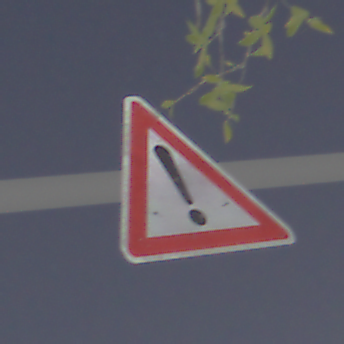
Verkehrszeichen: Gefahrenstelle
Umgebung: Outdoor, Nature
Tageszeit: Night
Wetter: Clear
Licht: Natural
Jahreszeit: NotSpecified
Kontrast: HighContrast